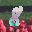
Label: 8